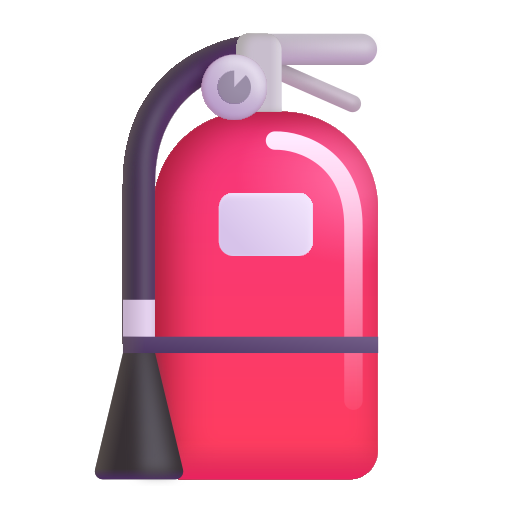
fire extinguisher color